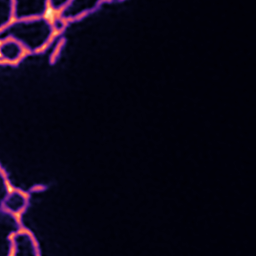
Label: Super-resolution ER image